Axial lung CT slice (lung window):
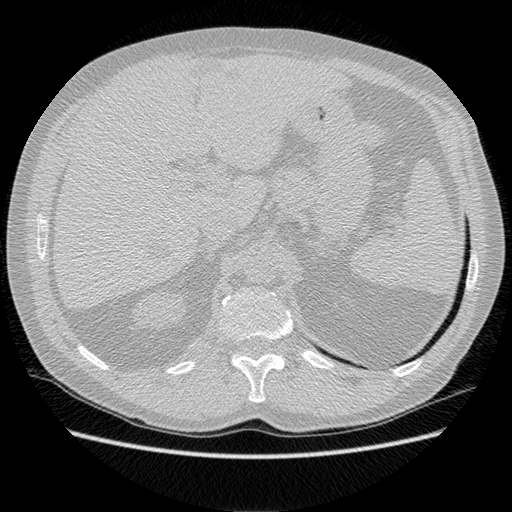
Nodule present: no